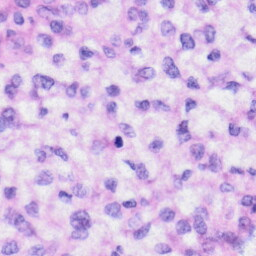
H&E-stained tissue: Liver